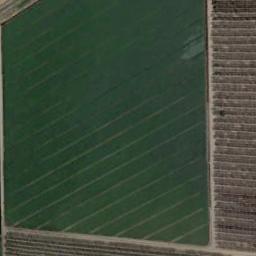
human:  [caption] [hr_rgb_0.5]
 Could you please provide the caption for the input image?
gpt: There are numerous neat rows of rectangular farmlands .

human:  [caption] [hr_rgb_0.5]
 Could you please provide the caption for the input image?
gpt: A green rectangular farmland is surrounded by the bare land .

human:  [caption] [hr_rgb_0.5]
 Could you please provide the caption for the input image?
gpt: A green rectangular farm field .

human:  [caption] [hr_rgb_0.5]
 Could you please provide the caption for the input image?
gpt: There are some green and bare rectangular farmland .

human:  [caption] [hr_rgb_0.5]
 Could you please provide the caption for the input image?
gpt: A green rectangular farmland is beside a brown rectangular farmland .